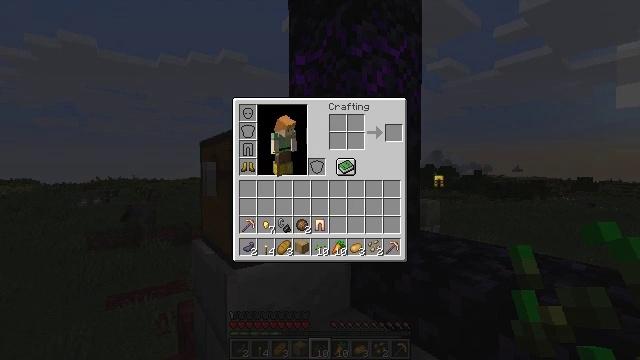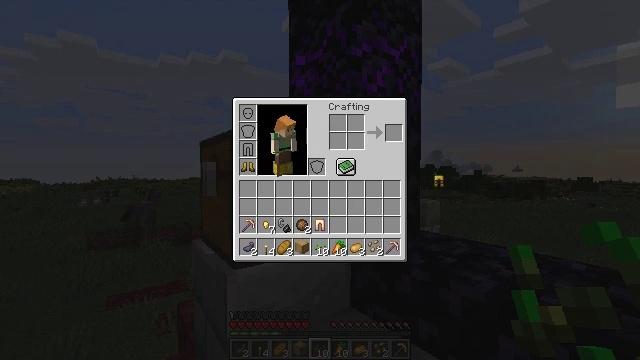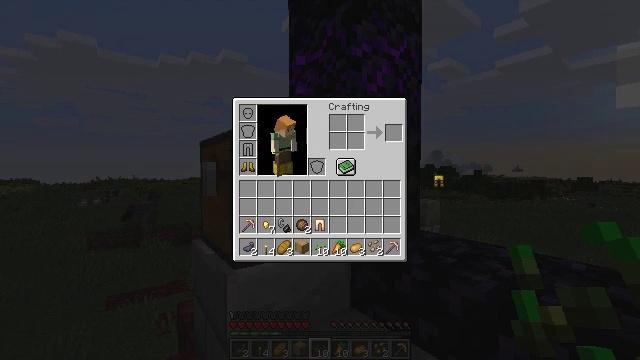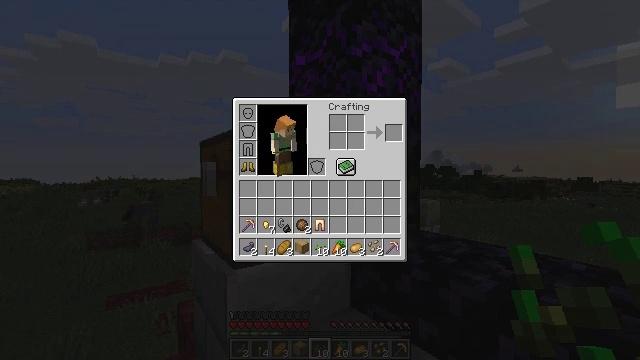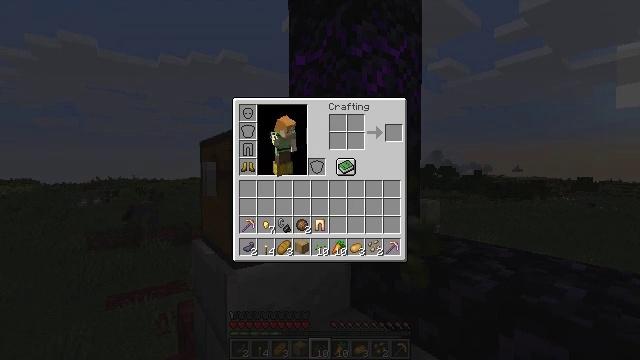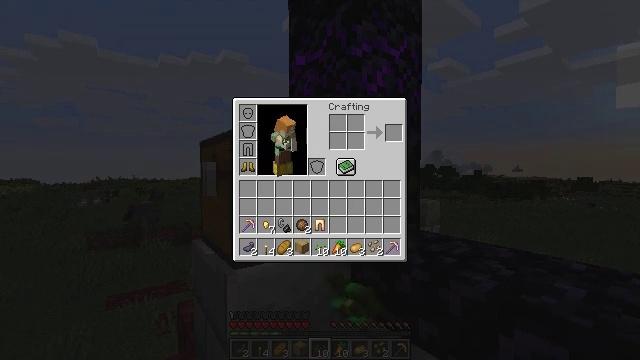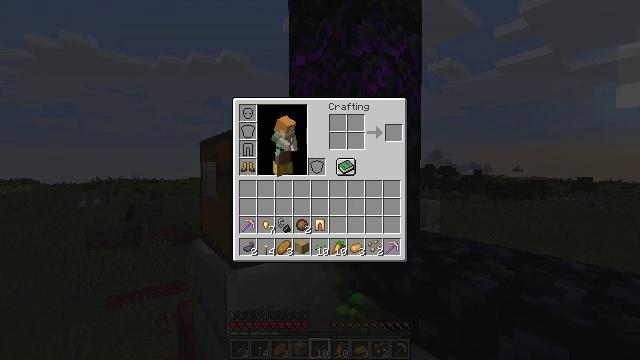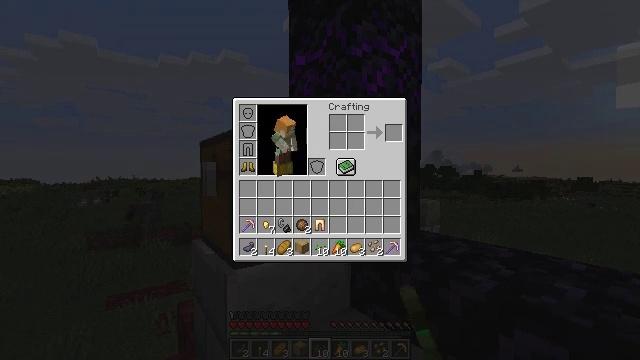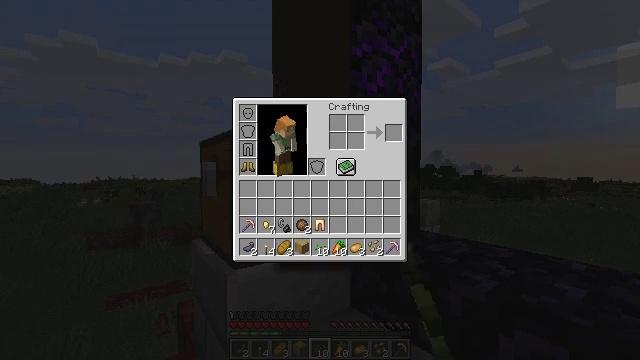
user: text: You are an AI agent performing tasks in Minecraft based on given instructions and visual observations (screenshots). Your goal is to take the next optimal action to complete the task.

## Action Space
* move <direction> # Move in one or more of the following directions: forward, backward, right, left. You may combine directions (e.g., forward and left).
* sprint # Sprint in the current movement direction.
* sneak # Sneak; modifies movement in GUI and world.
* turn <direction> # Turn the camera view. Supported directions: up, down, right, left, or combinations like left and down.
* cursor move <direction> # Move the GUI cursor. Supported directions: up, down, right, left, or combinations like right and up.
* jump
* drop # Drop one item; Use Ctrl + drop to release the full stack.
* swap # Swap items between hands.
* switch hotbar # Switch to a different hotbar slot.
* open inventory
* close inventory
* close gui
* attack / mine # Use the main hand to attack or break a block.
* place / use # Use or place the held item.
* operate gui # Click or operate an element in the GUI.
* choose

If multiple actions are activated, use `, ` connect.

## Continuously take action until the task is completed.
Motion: motion action
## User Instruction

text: Drop leather leggings.
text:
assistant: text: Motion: attack / mine
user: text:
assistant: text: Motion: attack / mine
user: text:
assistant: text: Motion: no_op
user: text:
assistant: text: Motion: no_op
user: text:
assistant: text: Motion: no_op
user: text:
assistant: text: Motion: no_op
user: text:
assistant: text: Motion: no_op
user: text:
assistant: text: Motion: no_op
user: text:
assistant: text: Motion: no_op